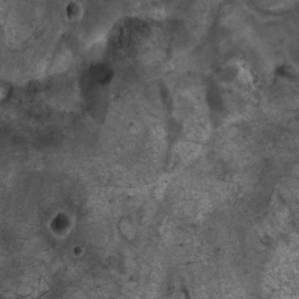
Label: non_frost